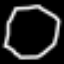
Label: octagon